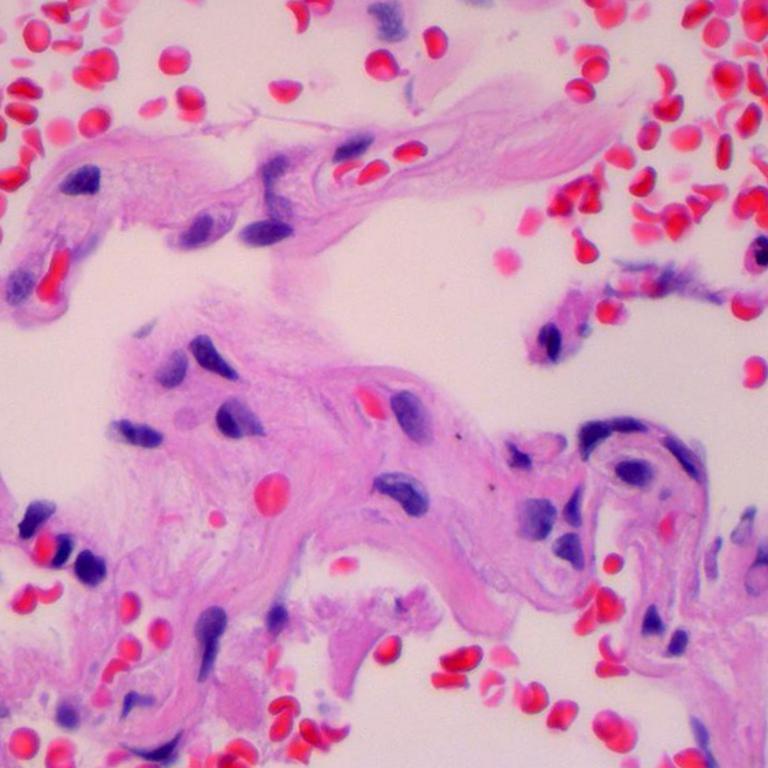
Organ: lung
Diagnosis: benign